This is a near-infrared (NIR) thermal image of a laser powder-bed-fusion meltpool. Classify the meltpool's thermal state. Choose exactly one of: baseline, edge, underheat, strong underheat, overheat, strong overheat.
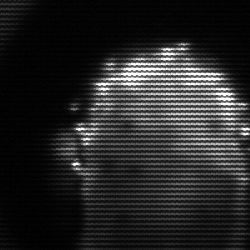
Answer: baseline